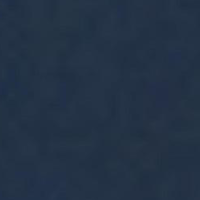
EUNIS habitat code: 14
Species observed at this site:
Chroicocephalus ridibundus
Podiceps cristatus
Cygnus olor
Fulica atra
Anas platyrhynchos
Mergus merganser
Aythya ferina